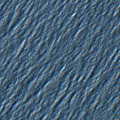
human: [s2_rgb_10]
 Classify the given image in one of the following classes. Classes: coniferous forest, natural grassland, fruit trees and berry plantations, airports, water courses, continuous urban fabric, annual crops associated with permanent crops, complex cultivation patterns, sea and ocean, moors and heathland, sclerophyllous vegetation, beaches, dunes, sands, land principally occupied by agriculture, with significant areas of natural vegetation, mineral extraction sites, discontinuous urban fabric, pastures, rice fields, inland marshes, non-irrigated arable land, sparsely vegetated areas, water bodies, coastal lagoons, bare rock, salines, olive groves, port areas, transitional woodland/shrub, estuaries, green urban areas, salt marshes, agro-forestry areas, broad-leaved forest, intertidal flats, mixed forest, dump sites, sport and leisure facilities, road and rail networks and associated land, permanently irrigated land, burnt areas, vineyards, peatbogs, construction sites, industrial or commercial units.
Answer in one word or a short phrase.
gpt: sea and ocean